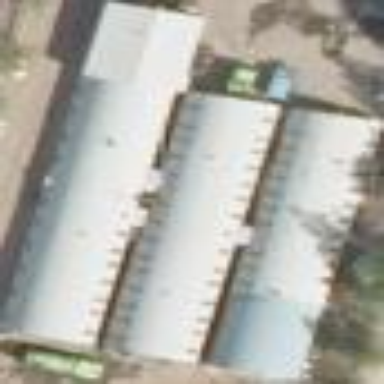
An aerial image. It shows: Industrial building.